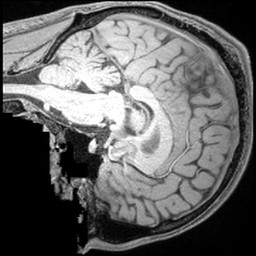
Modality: T1w
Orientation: sagittal
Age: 25
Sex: male